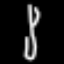
Label: fork